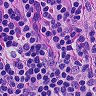
Metastatic tissue present: no